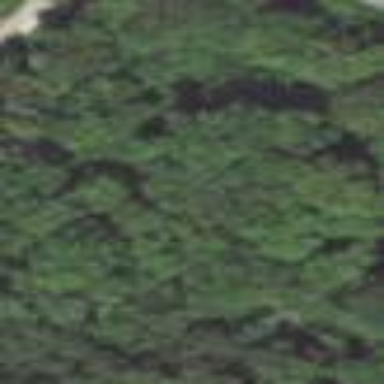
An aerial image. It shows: Swampy wetland area.